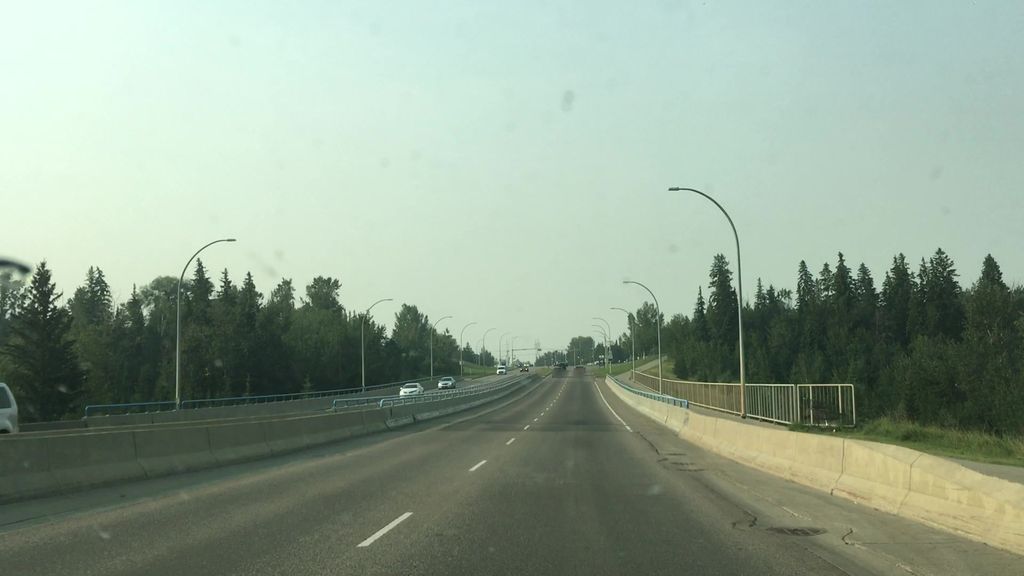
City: edmonton